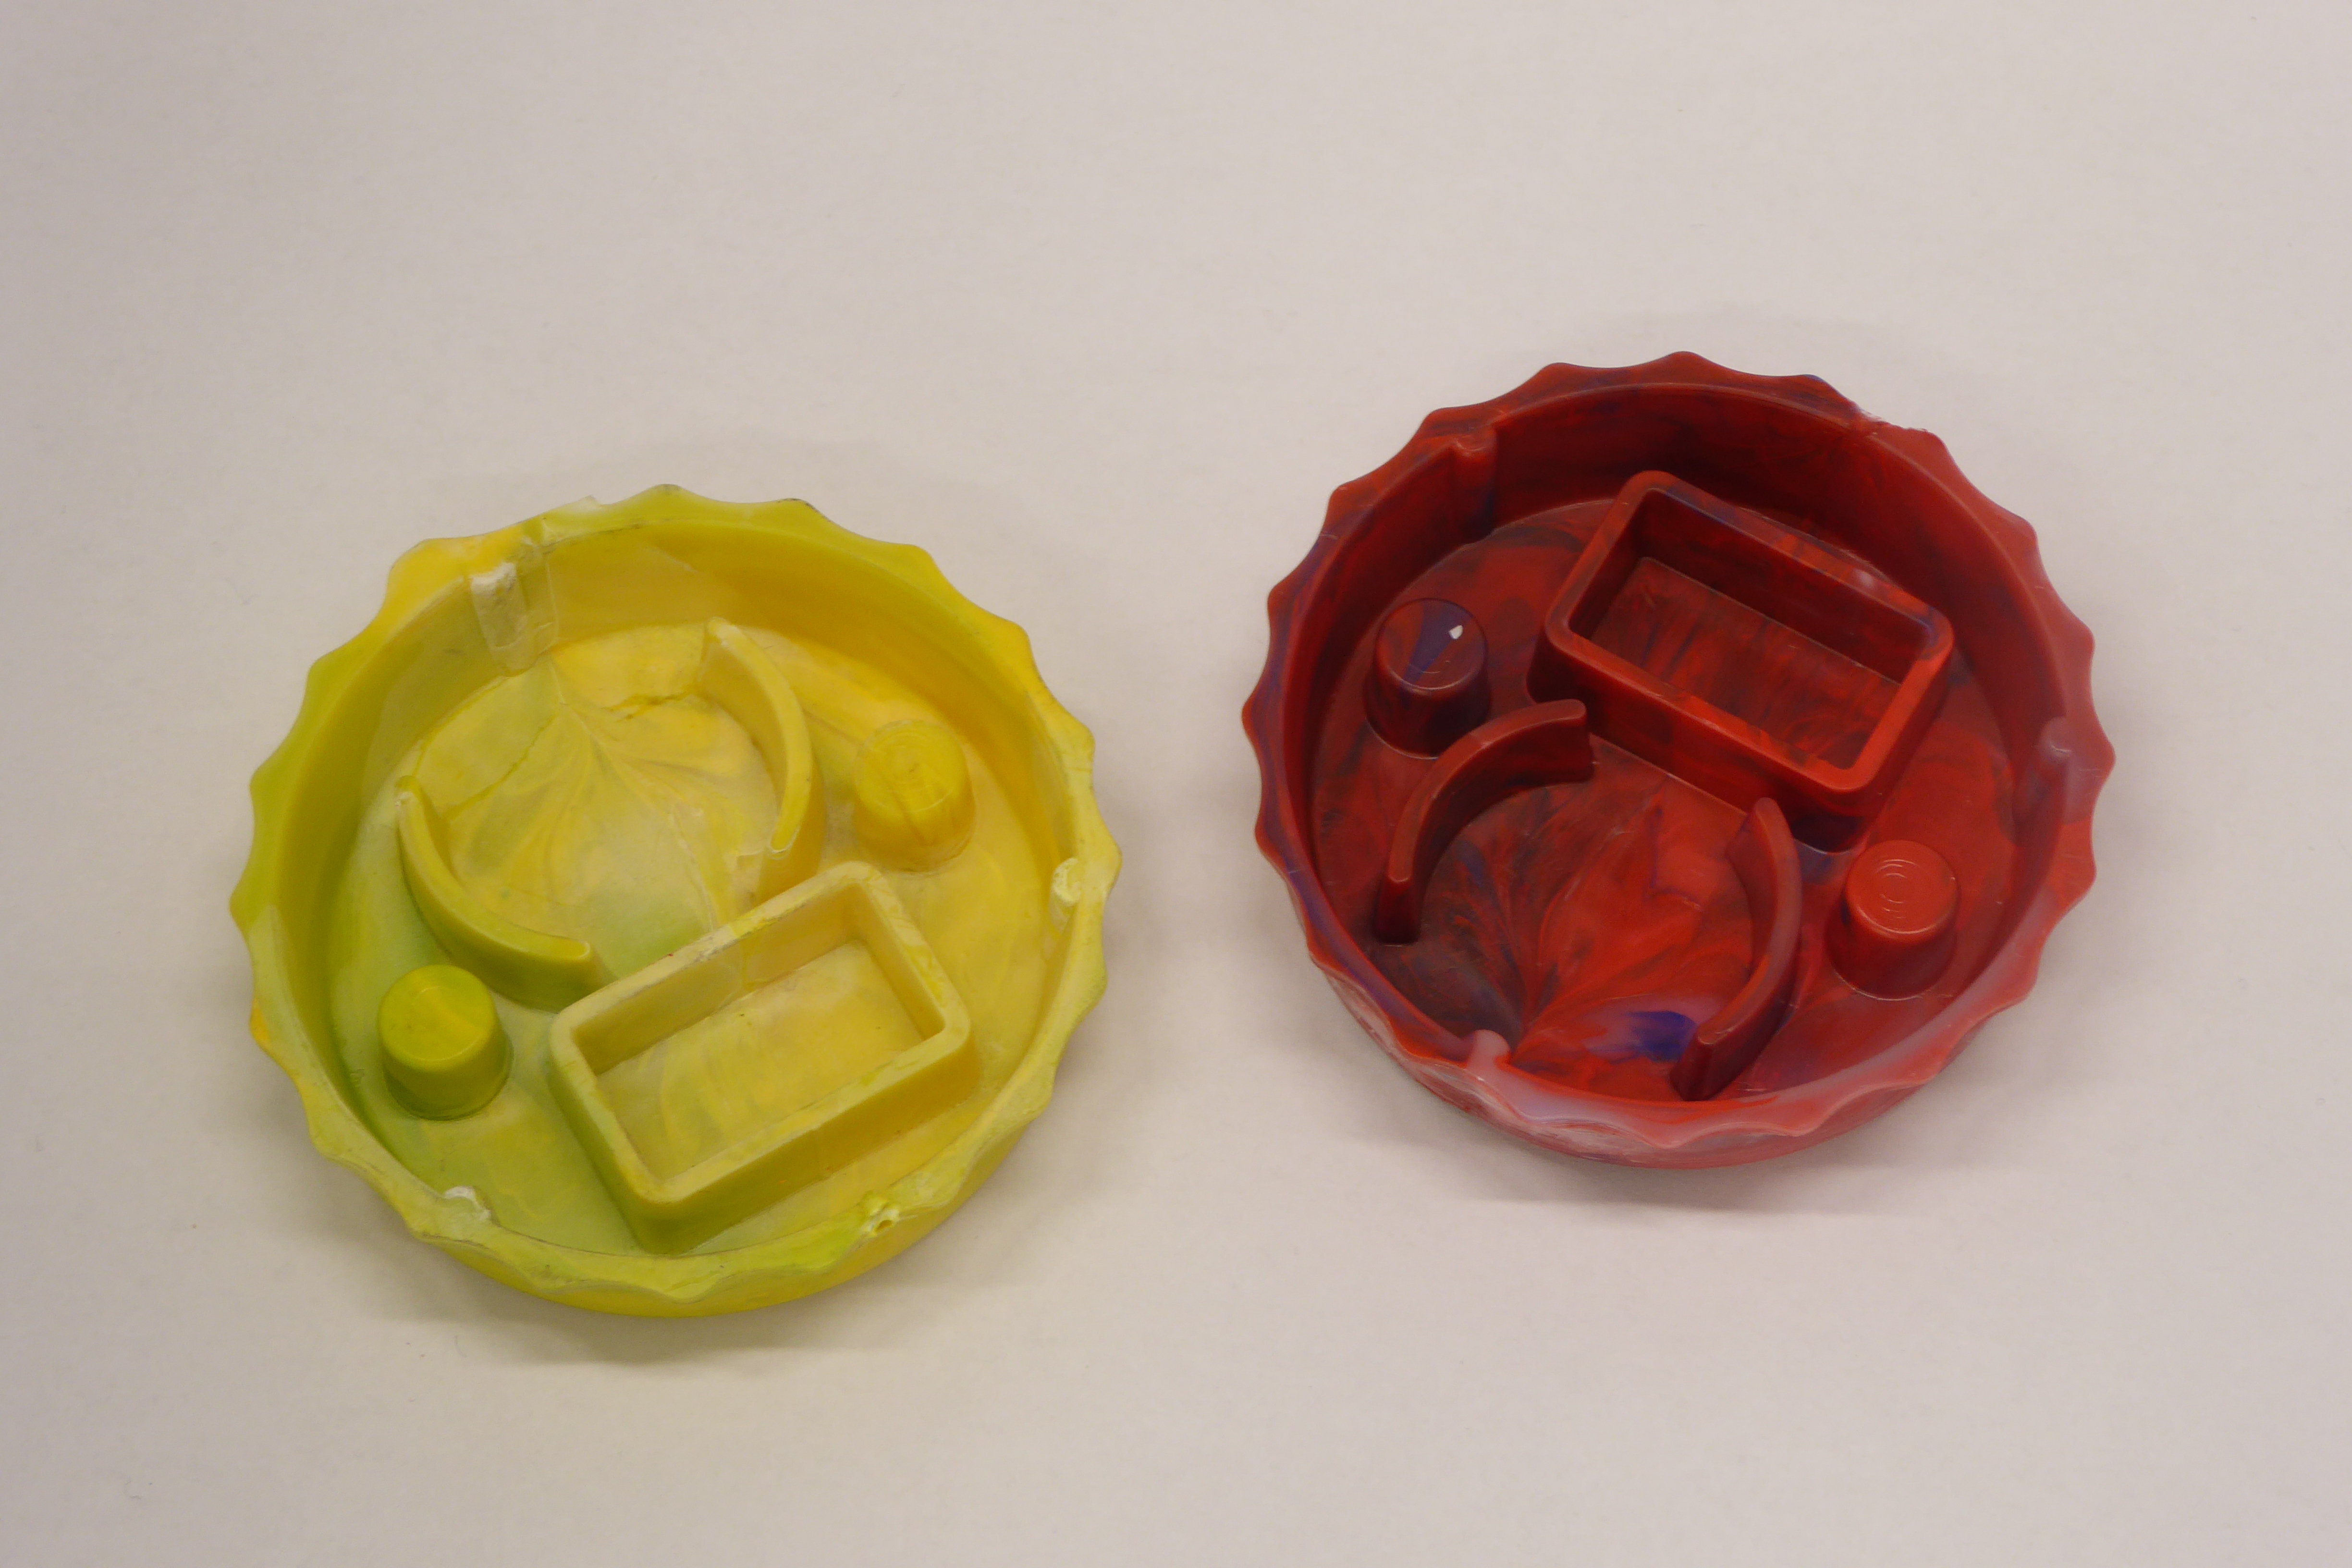
Label: Bottle Opener - Cover